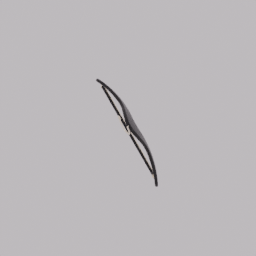
Label: tools